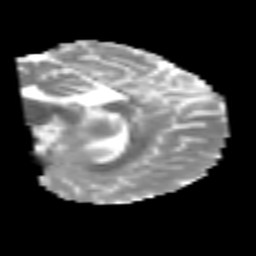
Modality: MD
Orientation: sagittal
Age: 25
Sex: male
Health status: healthy